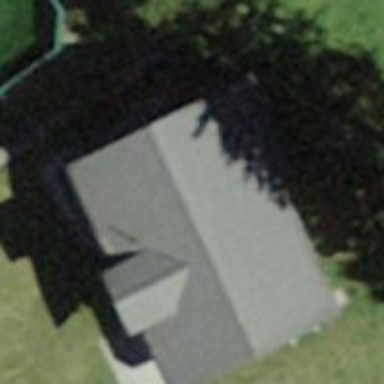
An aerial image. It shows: Part of building.